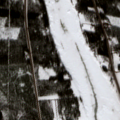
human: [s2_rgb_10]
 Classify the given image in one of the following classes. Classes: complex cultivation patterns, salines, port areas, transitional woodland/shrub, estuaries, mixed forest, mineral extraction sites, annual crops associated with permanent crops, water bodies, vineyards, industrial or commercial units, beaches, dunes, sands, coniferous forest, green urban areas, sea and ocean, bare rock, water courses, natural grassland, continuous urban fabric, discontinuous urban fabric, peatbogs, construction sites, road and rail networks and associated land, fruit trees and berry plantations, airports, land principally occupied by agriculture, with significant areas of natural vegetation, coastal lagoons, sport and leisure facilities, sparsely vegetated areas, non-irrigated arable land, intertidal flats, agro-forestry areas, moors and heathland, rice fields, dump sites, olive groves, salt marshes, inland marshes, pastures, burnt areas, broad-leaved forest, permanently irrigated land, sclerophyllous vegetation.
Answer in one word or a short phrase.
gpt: coniferous forest, transitional woodland/shrub, water courses